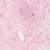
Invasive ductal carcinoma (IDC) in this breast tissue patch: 0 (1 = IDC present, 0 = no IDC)